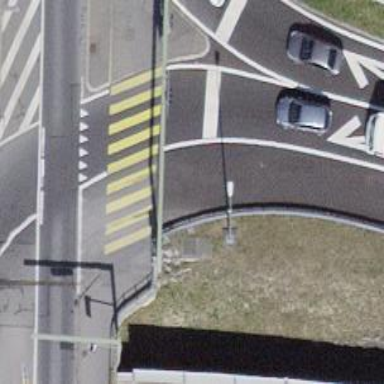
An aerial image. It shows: Kerb serving as barrier.